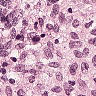
Metastatic tissue present: no